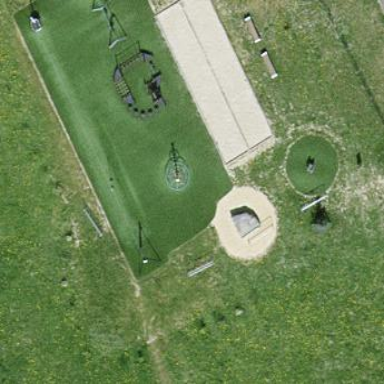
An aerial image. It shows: Sandpit playground.